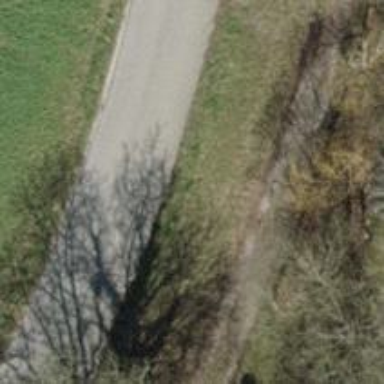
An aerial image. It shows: Paved residential road.